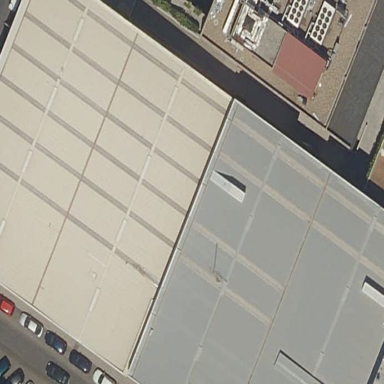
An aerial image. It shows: Office building.